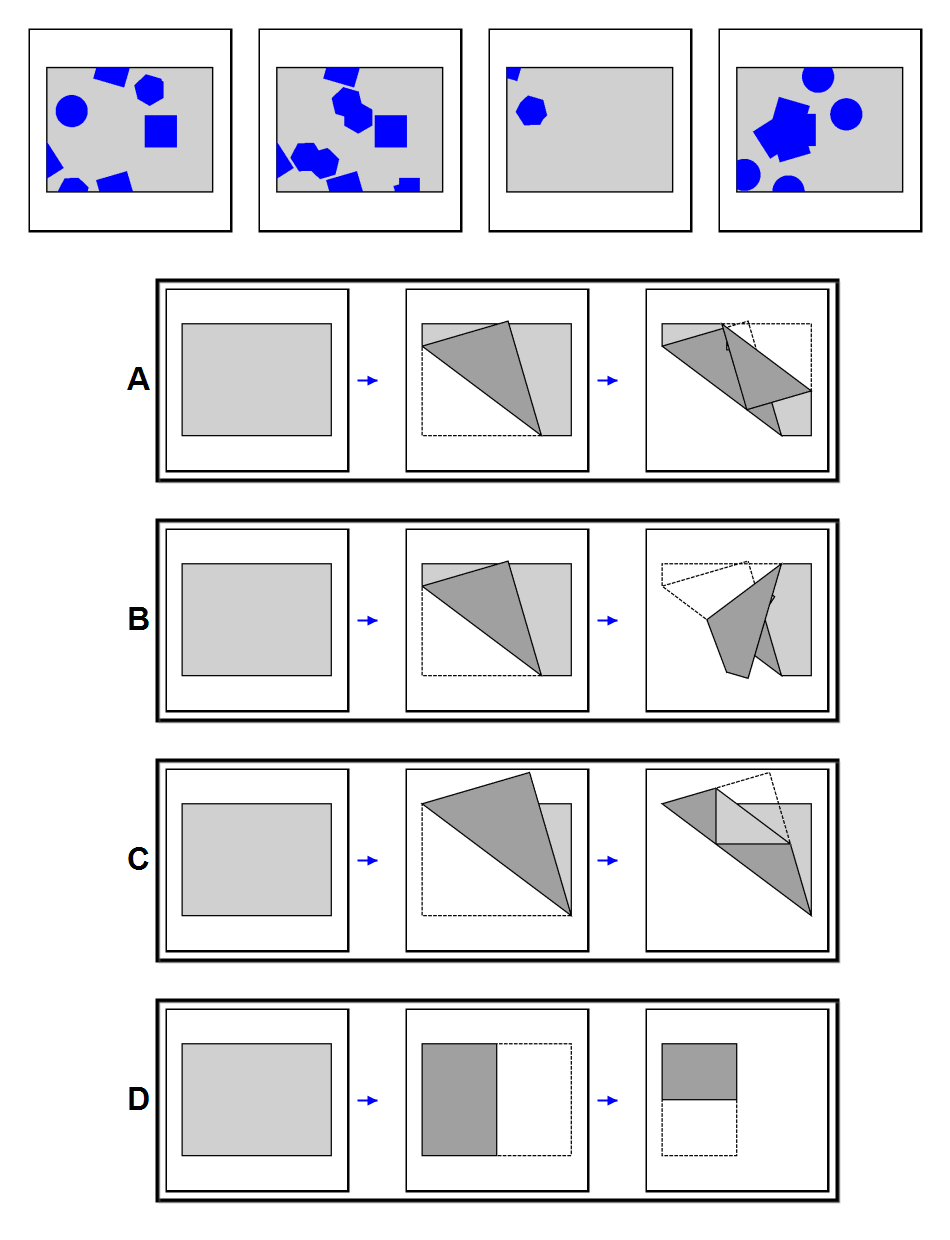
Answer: B